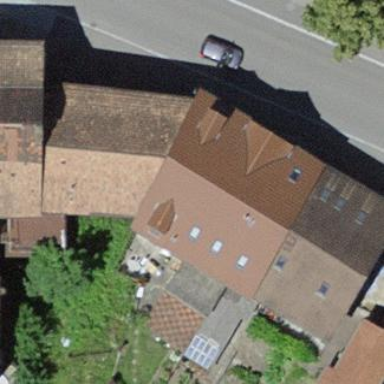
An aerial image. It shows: Building with tile roof.